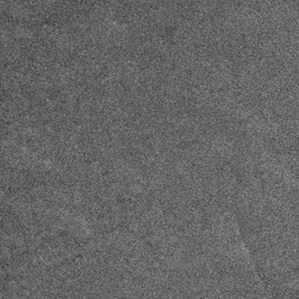
Label: frost